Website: walmart
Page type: newsletter-management
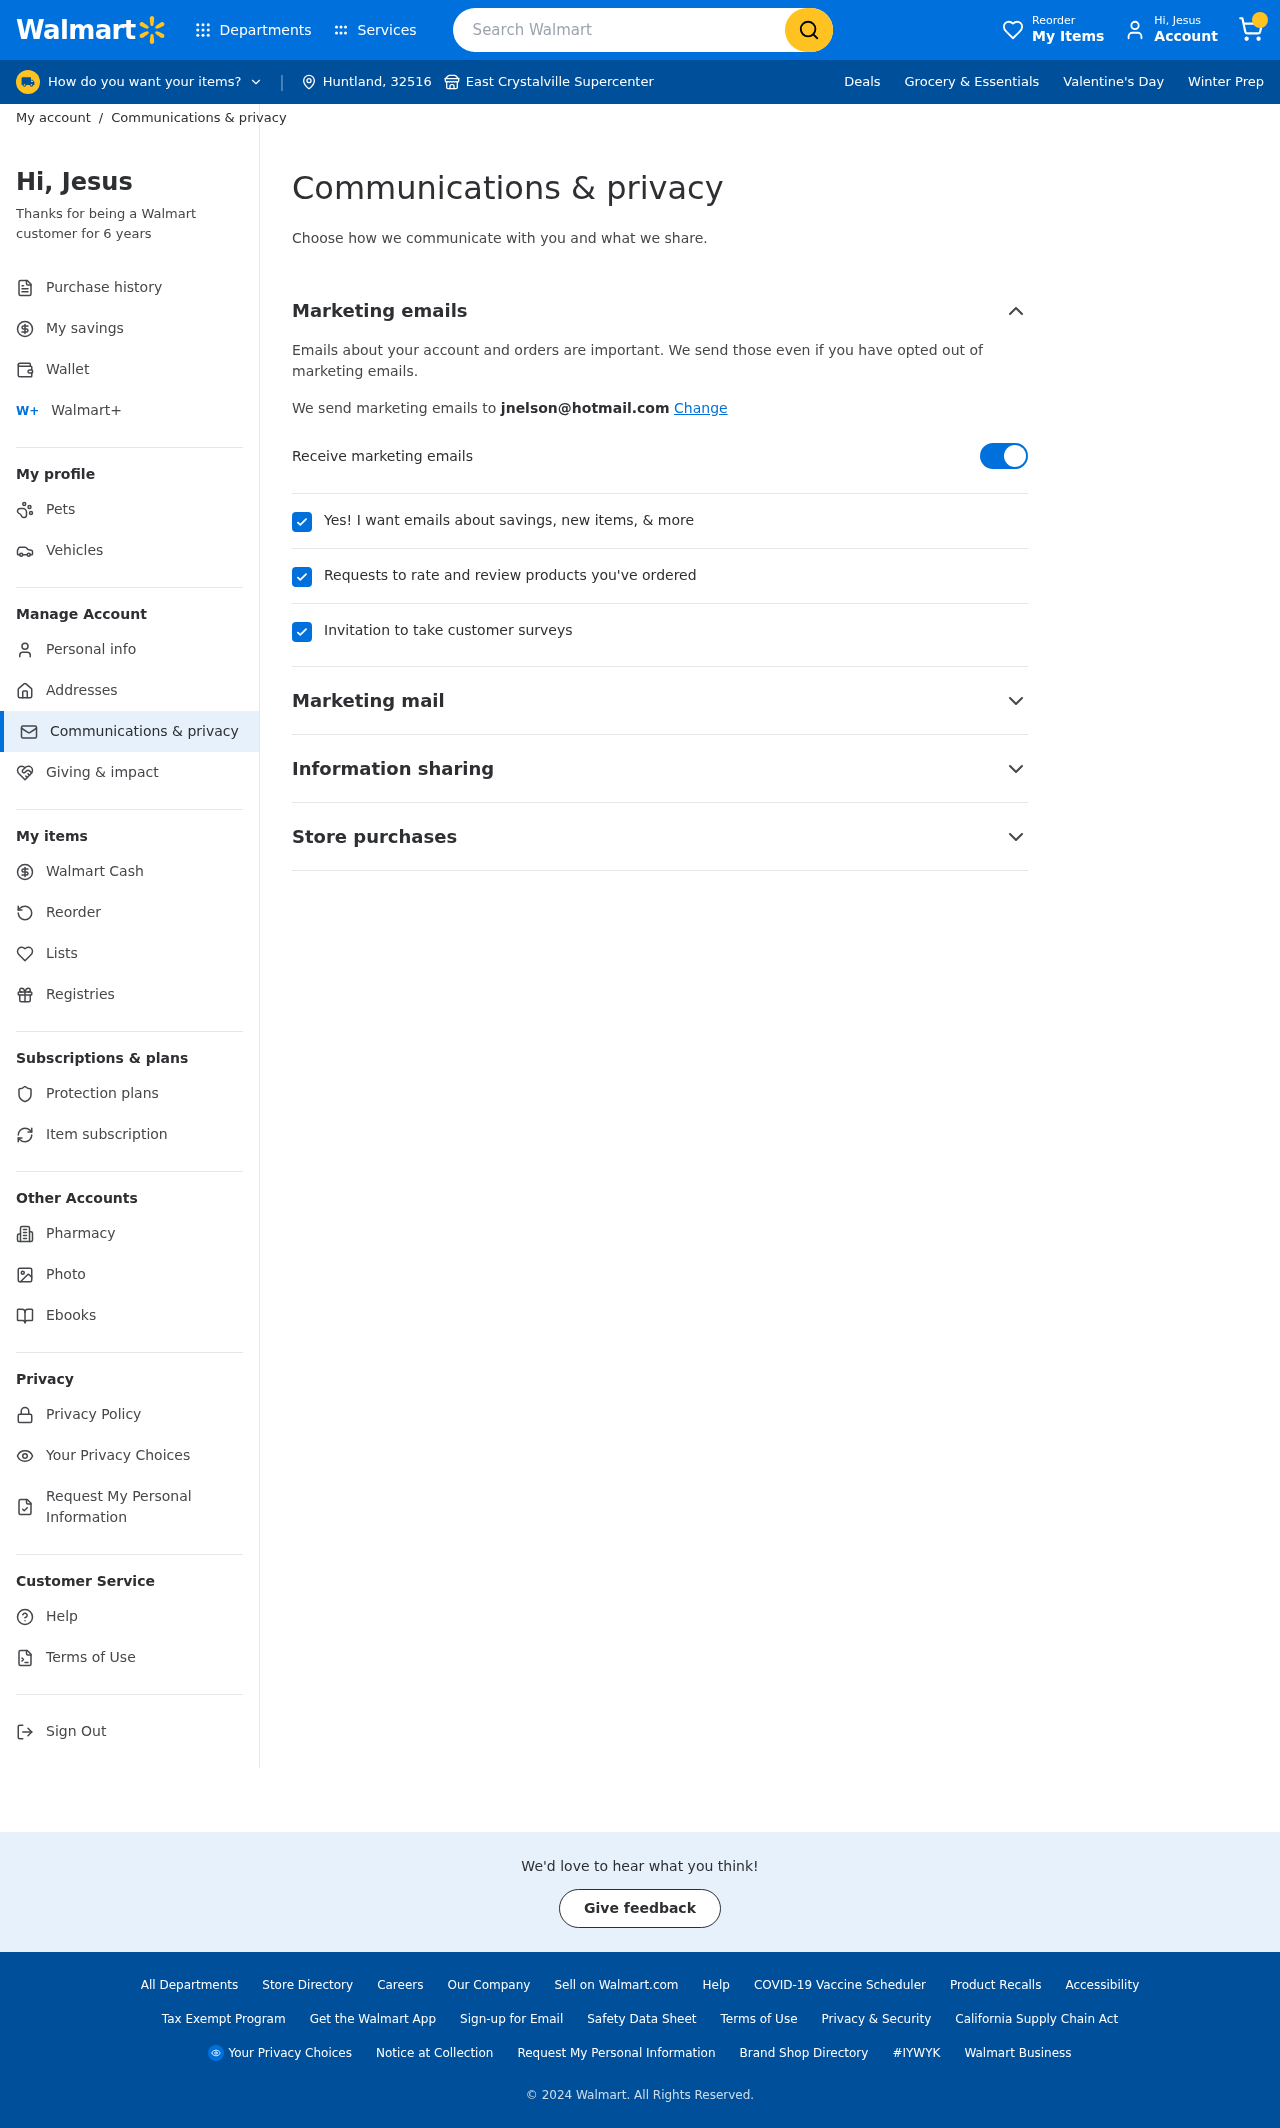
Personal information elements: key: PII_CITY
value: Huntland
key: PII_CITY2
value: East Crystalville
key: PII_EMAIL
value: jnelson@hotmail.com
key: PII_FIRSTNAME
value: Jesus
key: PII_POSTCODE
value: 32516
Search elements: key: HEADER_SEARCH
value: Search Walmart